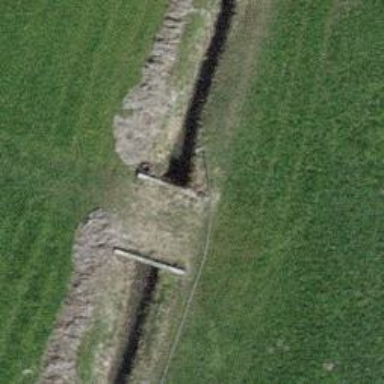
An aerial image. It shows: Track with grass surface on bridge with grade 5 track type.